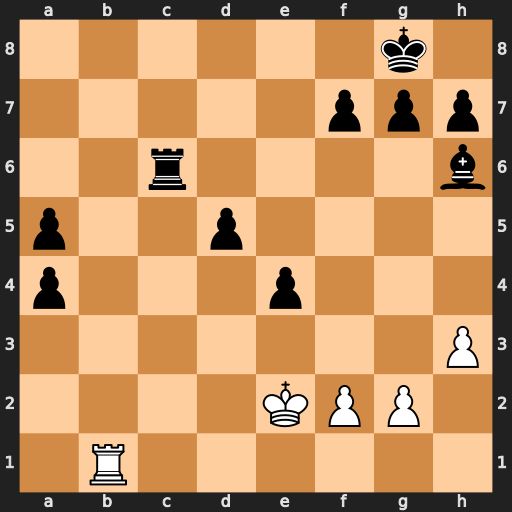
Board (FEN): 6k1/5ppp/2r4b/p2p4/p3p3/7P/4KPP1/1R6
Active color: w
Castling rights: -
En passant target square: -
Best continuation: Rb8+ Rc8 Rxc8#